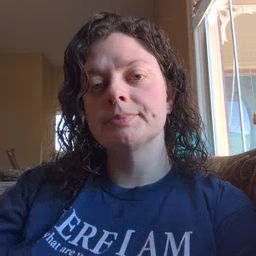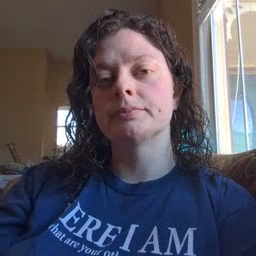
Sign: down